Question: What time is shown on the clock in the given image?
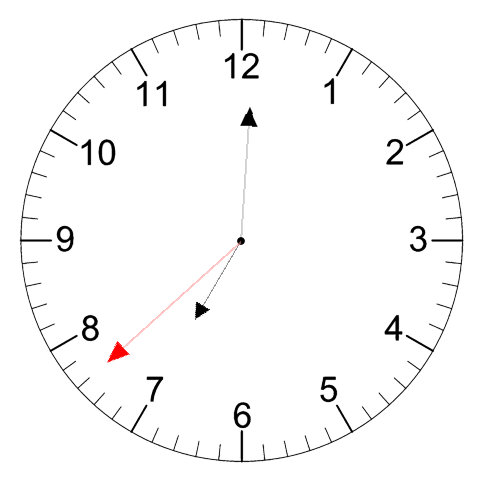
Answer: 07:00:38